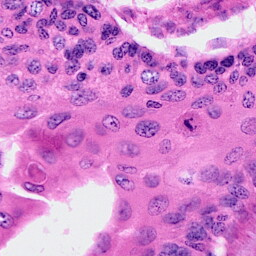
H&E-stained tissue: Cervix